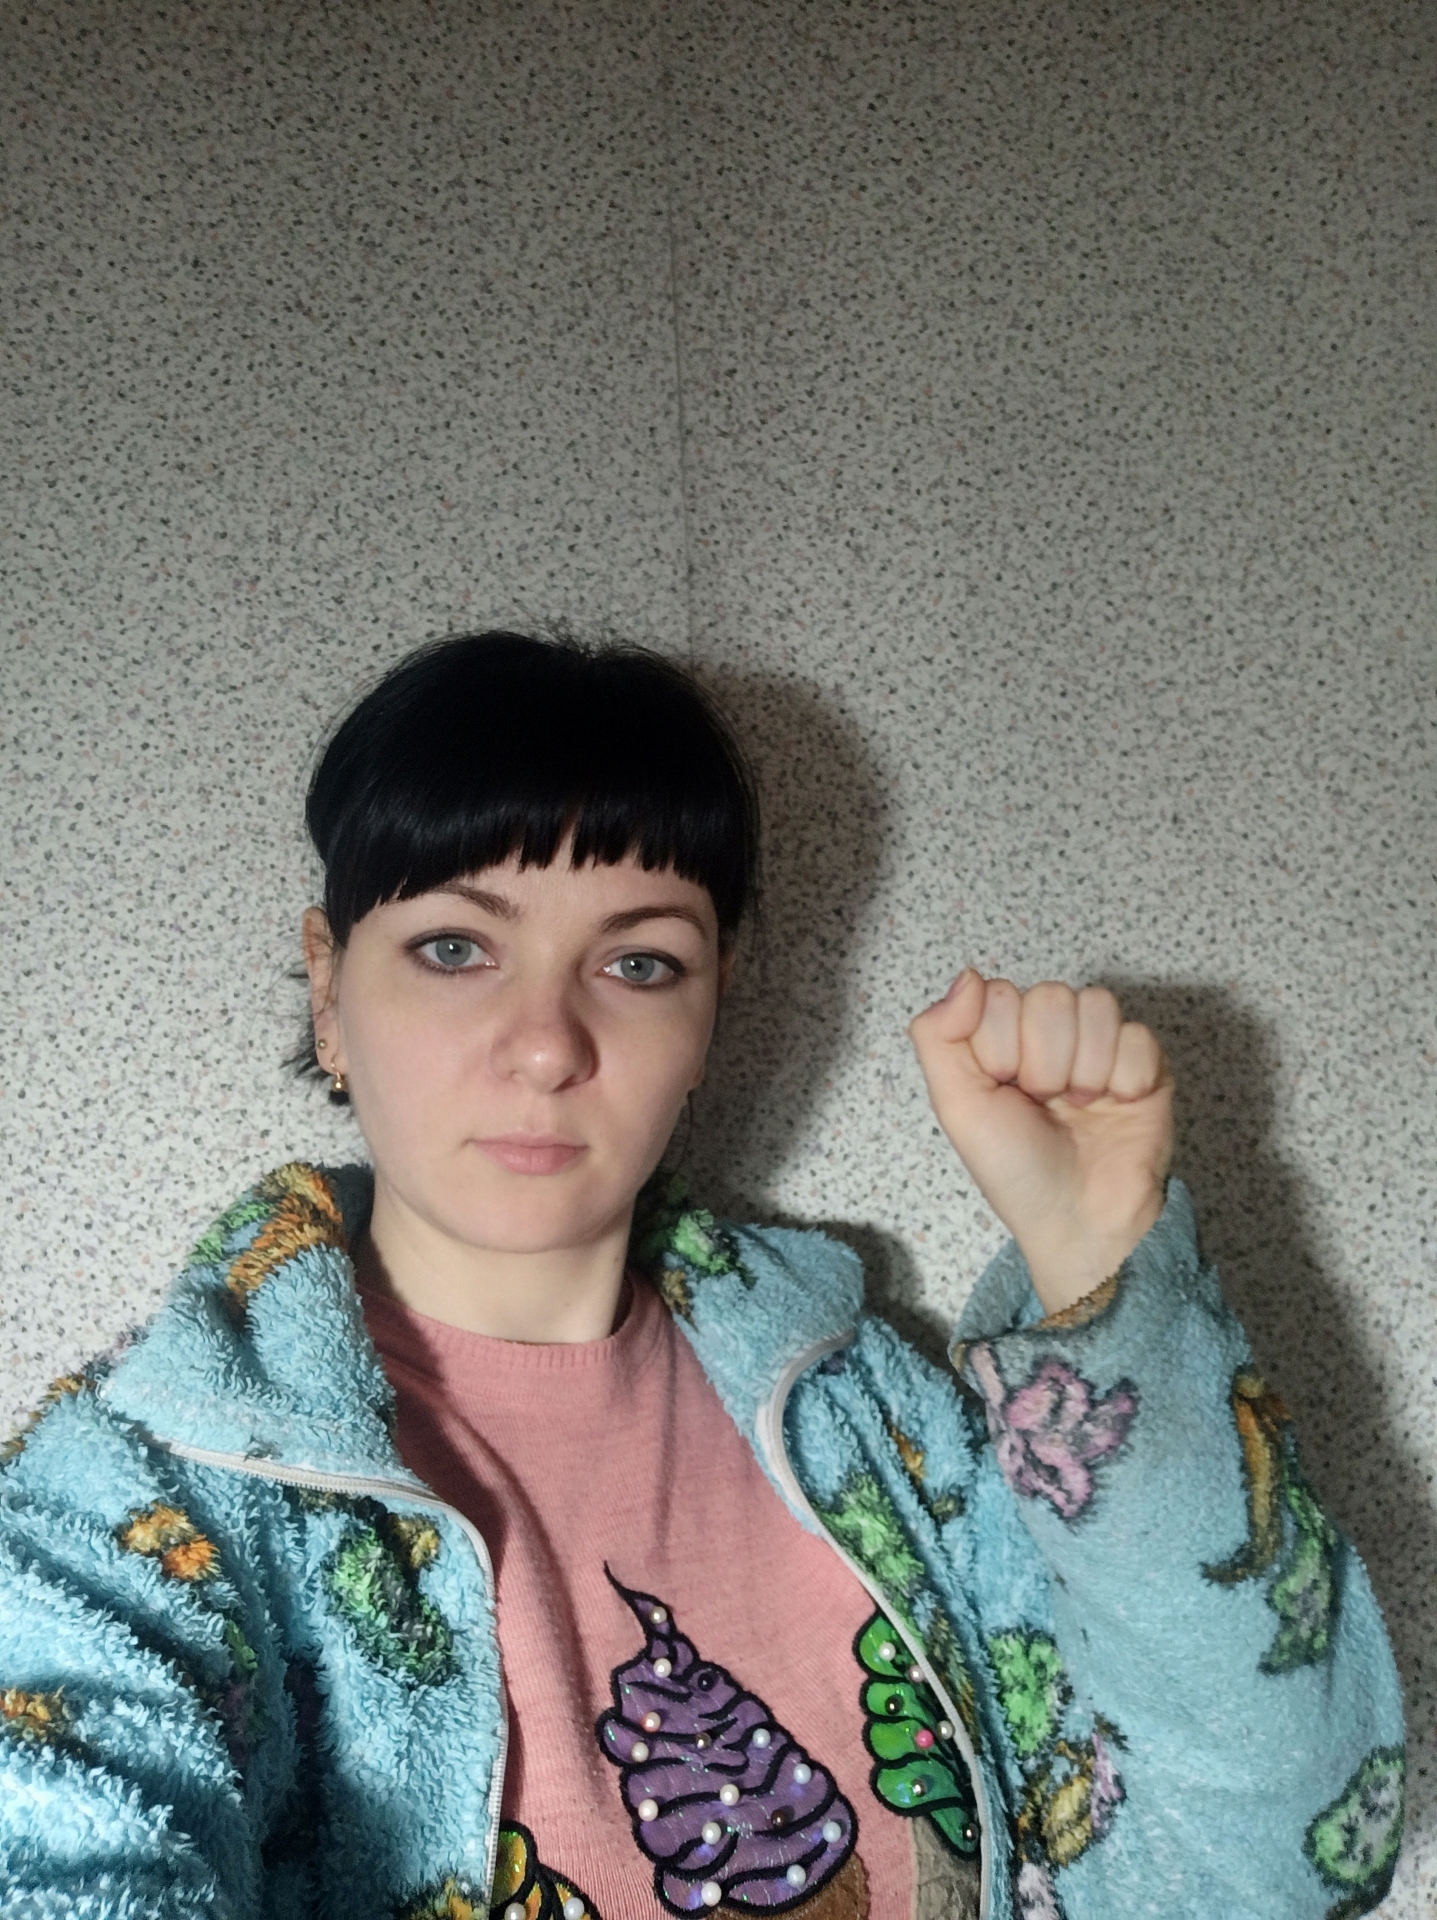
Label: clear